Question: In my main report preview and exported PDF file of it as well I have a unused white space between details sections (the section with the grid starts from next page) as shown in the following image. Off course I want that white space to be removed.

I tried with unchecking the "Can Grow" and "Keep Together" in the sections which contains grid subreport (as well as in the subreport itself), but unfortunately I have no result. In case when I have for example 3 rows in the grid section, the section starts right under the chart section above, but in case when it must go to the next page, it makes that white space.
And to mention this, in both subereports in theirs sections, I have suppressed all the unnecessary sections, basically I am showing only the ones with the data.
Thanks.
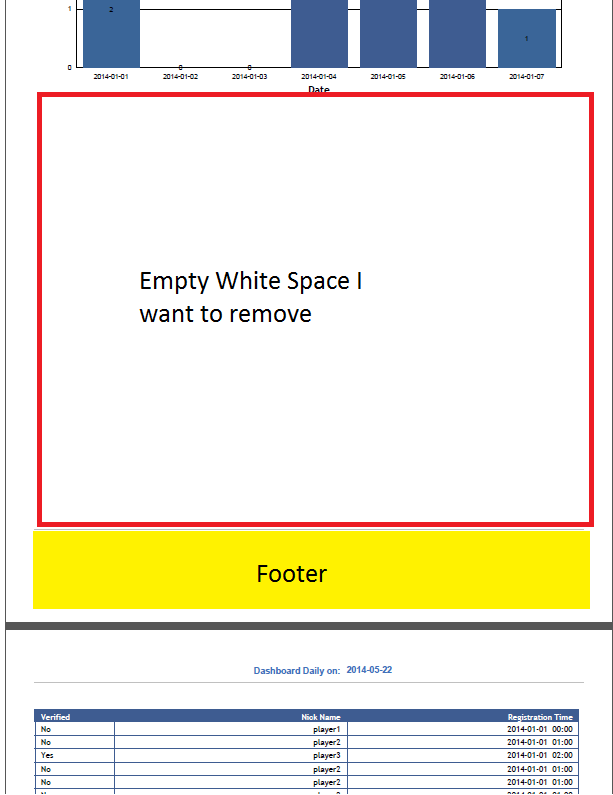
Answer: I solved this. I checked "Can Grow", and deselect the Keep Object together in the subreport.
And now the grid works fine! Starts at the end on the graph, and continues on to the next page. Here is what I done: